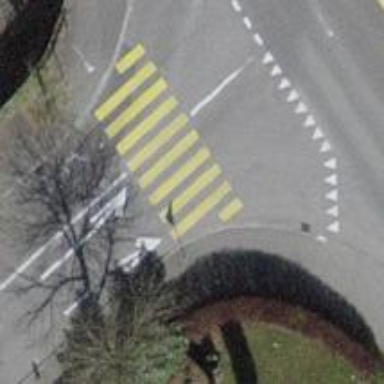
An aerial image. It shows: Uncontrolled zebra crossing with zebra markings.